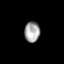
Tissue: prostate
Cell type: Fibroblasts
Senescence score: 0.7262
Nuclear area (px): 314
Mean DAPI intensity: 160.927